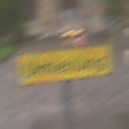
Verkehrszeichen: Umleitungsankuendigung
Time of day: Midday
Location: Outdoor (Urban)
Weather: Overcast
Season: NotSpecified
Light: Natural